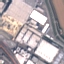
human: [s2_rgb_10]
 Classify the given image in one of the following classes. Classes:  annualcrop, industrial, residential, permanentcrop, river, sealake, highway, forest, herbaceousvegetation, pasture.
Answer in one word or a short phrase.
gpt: Industrial